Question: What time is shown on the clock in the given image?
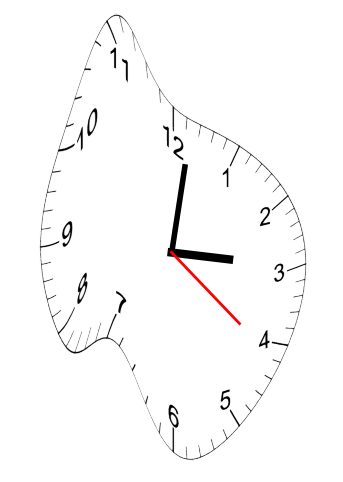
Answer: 03:01:21